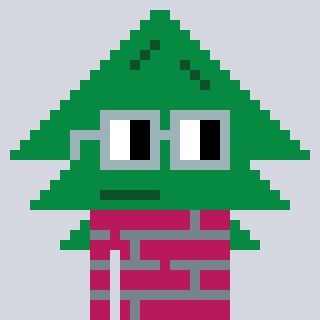
a pixel art character with square dark gray glasses, a fir-shaped head and a darkpink-colored body on a cool background